Interaction volume radius: 10 \u00c5
Interaction volume height: 15 \u00c5
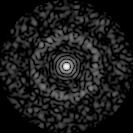
Disorder parameter: 0.8264